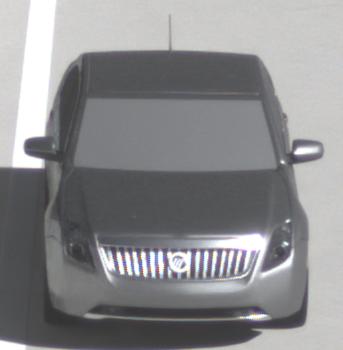
Make: Mercury
Model: Milan
Detailed model: -
Model produced from: 2009
Model produced until: 2010
Doors: 4
Color: gray
Road condition: dry road
Daytime: morning or afternoon
Contrast: high contrast